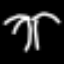
Label: palm tree